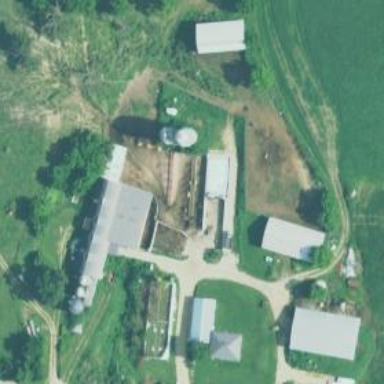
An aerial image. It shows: Farmyard area.